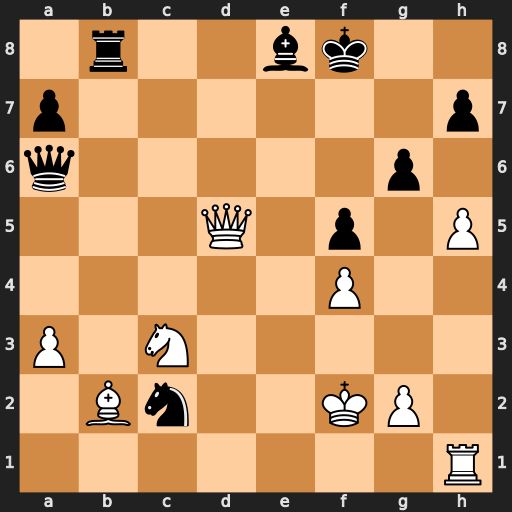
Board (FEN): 1r2bk2/p6p/q5p1/3Q1p1P/5P2/P1N5/1Bn2KP1/7R
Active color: w
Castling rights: -
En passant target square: -
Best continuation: Qc5+ Kg8 Nd5 Rxb2 Ne7+ Kg7 Nxf5+ gxf5 Qe7+ Kg8 Qxe8+